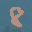
Label: 8